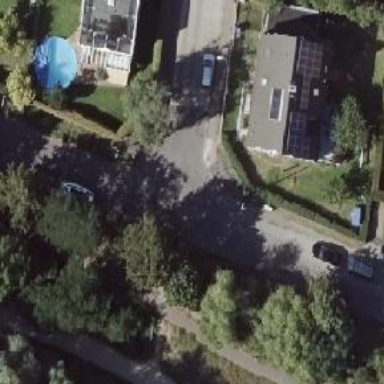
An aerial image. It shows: Footway along the road.